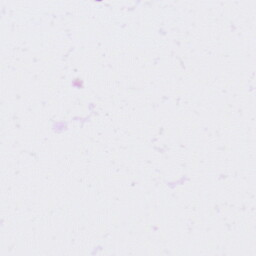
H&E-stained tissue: Colon